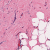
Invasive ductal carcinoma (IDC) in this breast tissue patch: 0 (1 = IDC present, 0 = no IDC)